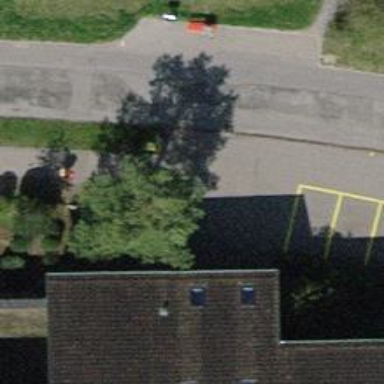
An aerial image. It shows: Post box.